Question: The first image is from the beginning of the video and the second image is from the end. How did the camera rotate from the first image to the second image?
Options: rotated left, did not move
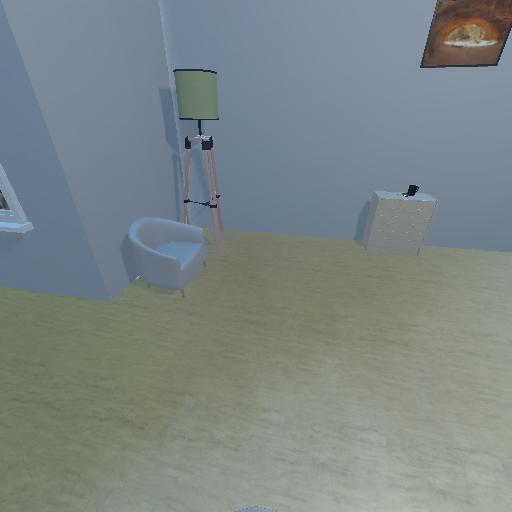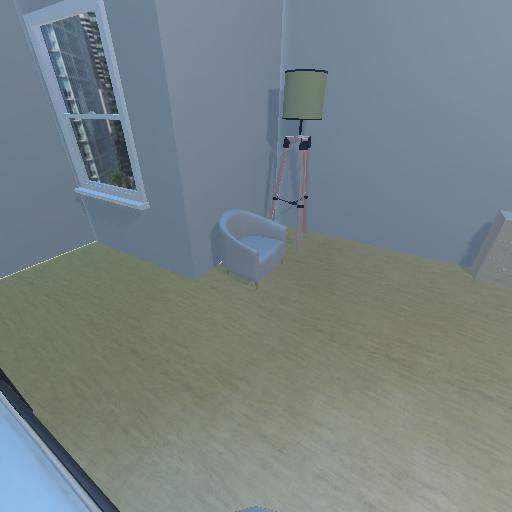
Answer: rotated left